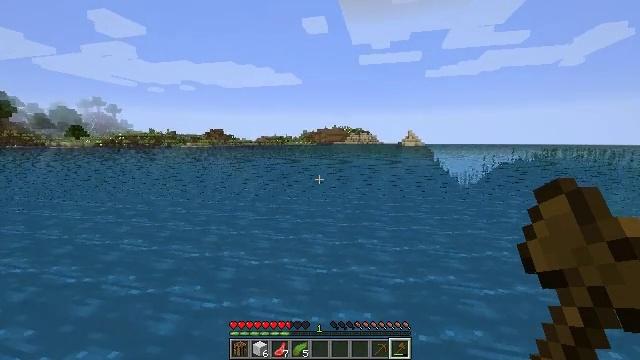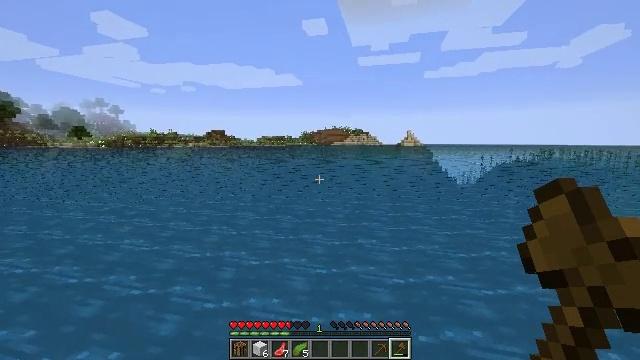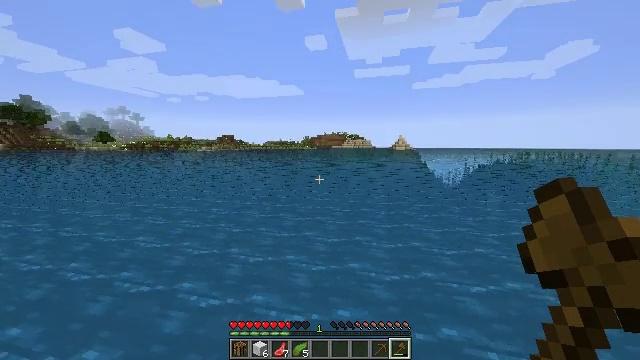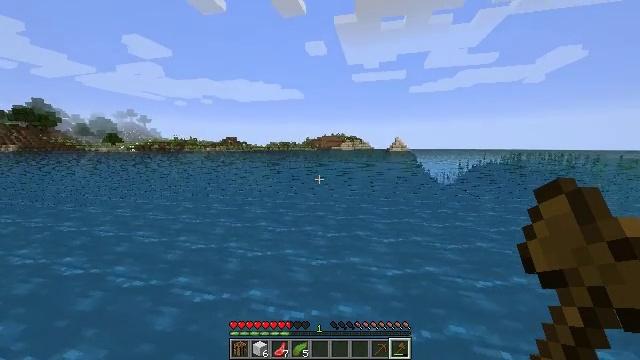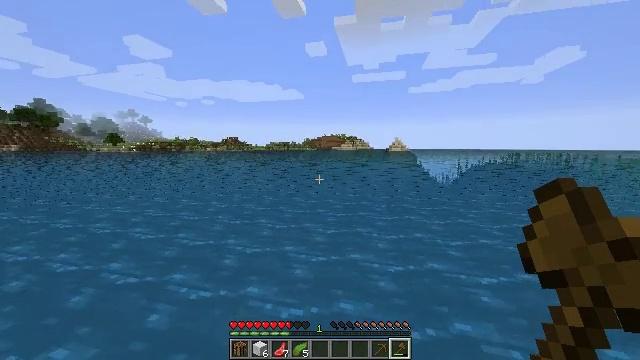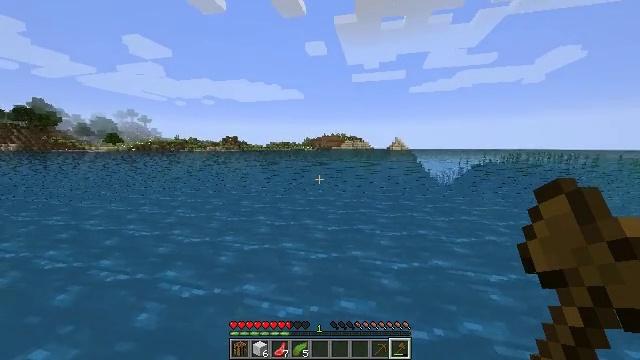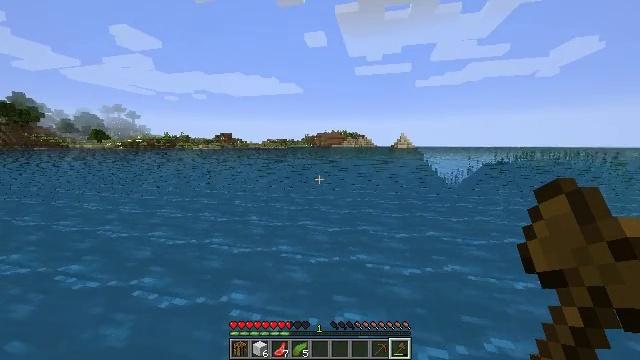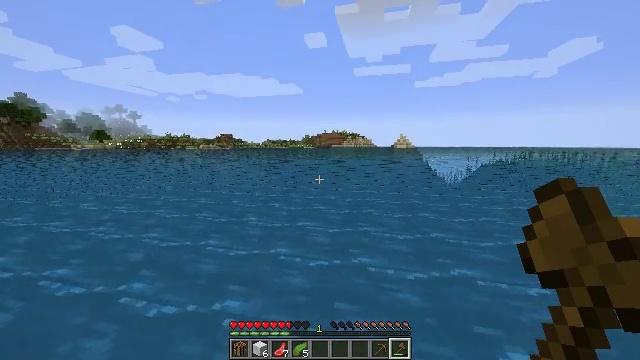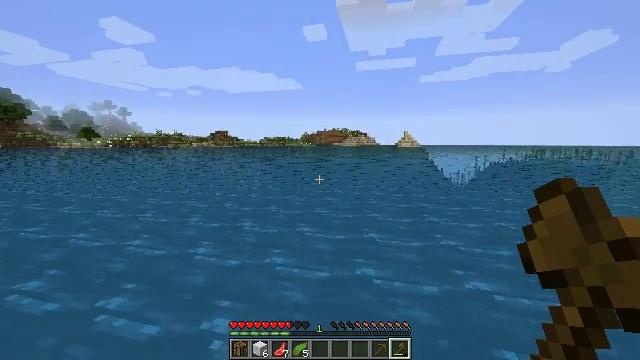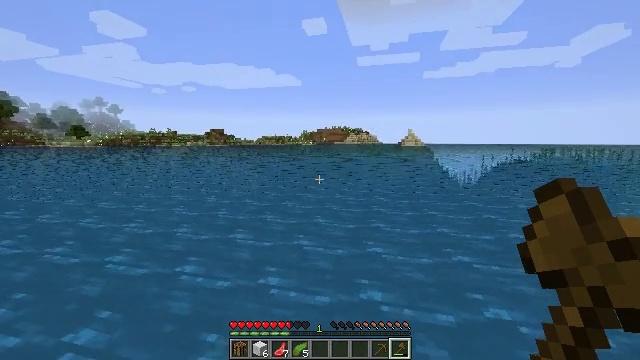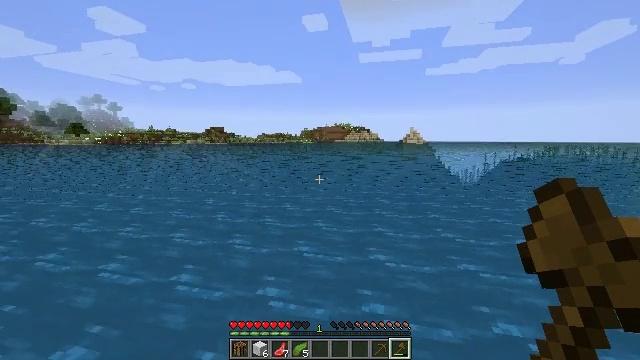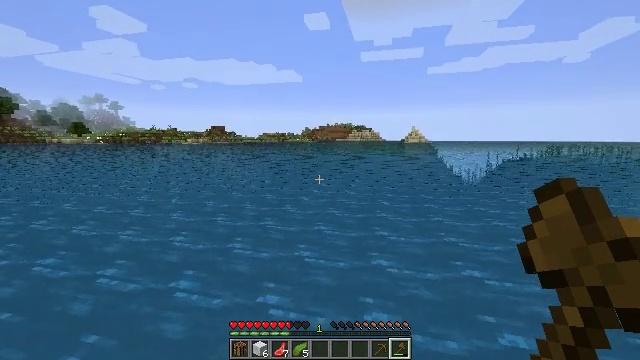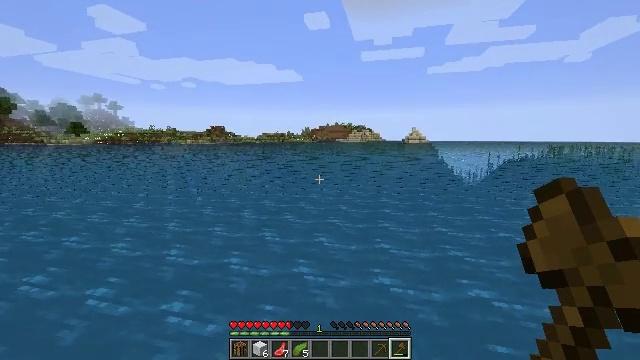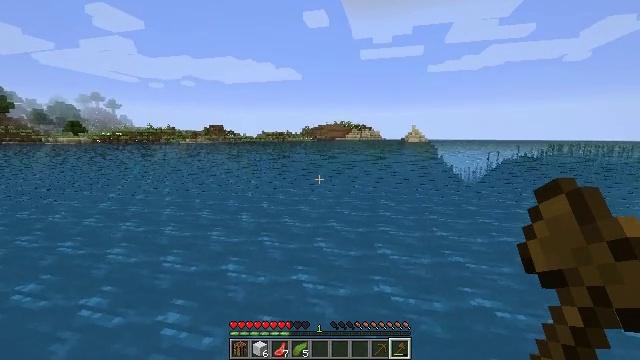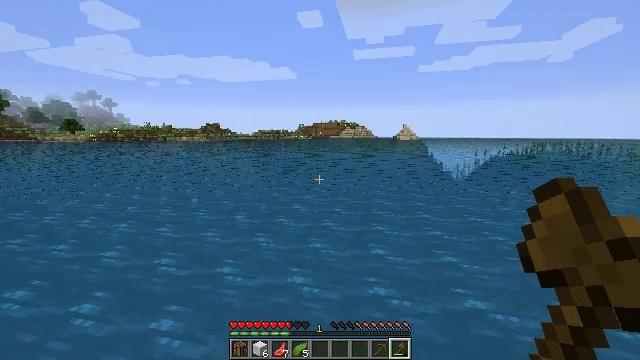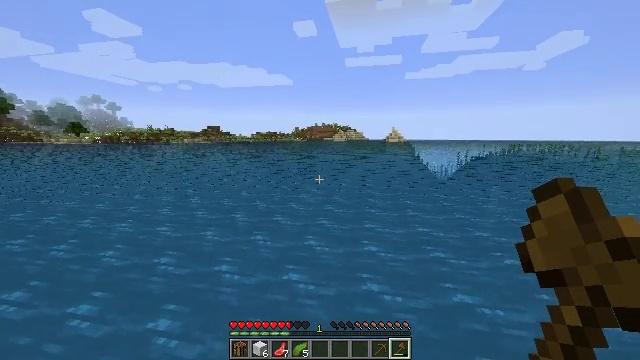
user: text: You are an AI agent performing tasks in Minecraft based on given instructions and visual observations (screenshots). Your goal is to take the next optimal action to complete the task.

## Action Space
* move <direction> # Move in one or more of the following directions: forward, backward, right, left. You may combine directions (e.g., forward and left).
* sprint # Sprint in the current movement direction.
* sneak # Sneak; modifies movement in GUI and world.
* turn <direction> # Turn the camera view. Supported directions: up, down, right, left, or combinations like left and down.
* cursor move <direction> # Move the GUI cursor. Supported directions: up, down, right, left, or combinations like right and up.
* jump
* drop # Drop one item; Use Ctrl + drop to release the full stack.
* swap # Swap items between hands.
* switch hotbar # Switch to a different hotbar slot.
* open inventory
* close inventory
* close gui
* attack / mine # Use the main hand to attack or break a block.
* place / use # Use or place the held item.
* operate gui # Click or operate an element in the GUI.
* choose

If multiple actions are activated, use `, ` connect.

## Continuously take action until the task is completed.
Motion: motion action
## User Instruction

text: Harvest kelp from the ocean.
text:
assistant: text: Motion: move forward, sprint, jump
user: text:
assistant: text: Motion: move forward, sprint, jump
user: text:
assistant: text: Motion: move forward, sprint, jump
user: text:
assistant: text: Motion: move forward, jump
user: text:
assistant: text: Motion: move forward, jump
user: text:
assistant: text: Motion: move forward, jump
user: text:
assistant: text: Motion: move forward, jump
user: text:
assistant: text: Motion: move forward, jump
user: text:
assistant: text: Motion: move forward, jump
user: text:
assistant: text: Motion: move forward, sprint, jump
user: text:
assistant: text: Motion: move forward, sprint, jump
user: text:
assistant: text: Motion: move forward, sprint, jump
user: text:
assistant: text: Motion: move forward, sprint, jump
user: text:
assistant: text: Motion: move forward, sprint, turn right, jump
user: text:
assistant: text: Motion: move forward, turn right, jump
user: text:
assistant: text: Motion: move forward, jump
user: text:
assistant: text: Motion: move forward, jump
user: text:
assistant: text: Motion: move forward, jump
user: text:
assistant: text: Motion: move forward, jump
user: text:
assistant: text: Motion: move forward, jump
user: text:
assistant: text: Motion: move forward, jump
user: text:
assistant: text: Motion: move forward, sprint, jump
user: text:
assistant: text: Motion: move forward, sprint, jump
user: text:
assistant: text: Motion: move forward, sprint, jump
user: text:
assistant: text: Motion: move forward, sprint, jump
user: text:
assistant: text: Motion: move forward, jump
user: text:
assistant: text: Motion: move forward, jump
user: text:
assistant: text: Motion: move forward, jump
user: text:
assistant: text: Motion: move forward, turn down, jump
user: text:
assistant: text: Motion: move forward